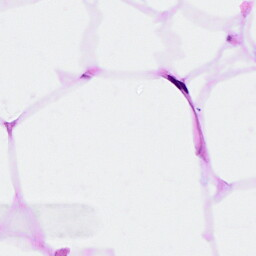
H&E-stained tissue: Breast